【题型】选择题　【知识点】解析几何　【难度】easy
已知抛物线 \(C: y = \dfrac{1}{8}x^2\)，\(C\) 上一点 \(P\) 到焦点的距离为 \(5\)，则点 \(P\) 的纵坐标为（）

\vspace{1em}

A. \(1\)

B. \(2\)

C. \(3\)

D. \(4\)
【解答】
【答案】\(\boldsymbol{C}\)

【分析】先将抛物线方程化为标准形式，利用抛物线定义即可求出点 \(P\) 的纵坐标。

【详解】将抛物线方程化为标准形式，\(C: x^2 = 8y\)，

\(\therefore p = 4\)，焦点坐标 \((0,2)\)，准线方程 \(y = -2\)，

设 \(P\) 点坐标为 \((x_0, y_0)\)，

\(\because P\) 到焦点距离为 \(5\)，

\(\therefore P\) 到准线 \(y = -2\) 距离为 \(5\)，\(y_0 - (-2) = 5\)，

\(\therefore y_0 = 3\)，即点 \(P\) 的纵坐标为 \(3\)，故 \(\boldsymbol{C}\) 正确。

故选：\(\boldsymbol{C}\)

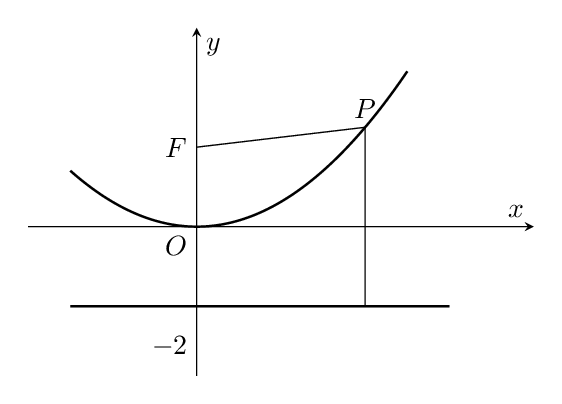